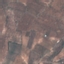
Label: PermanentCrop